Question: Complete PHP novice here, almost all my previous work was in ASP.NET. I am now working on a PHP project, and the first rock I have stumbled upon is retaining values across postback.
For the most simple yet still realistic example, i have 10 dropdowns. They are not even databound yet, as that is my next step. They are simple dropdowns.
I have my entire page inclosed in a tag. the onclick() event for each dropdown, calls a javascript function that will populate the corrosponding dropdowns hidden element, with the dropdowns selected value. Then, upon page reload, if that hidden value is not empty, i set the selected option = that of my hidden.
This works great for a single postback. However, when another dropdown is changed, the original 1'st dropdown loses its value, due to its corrosponding hidden value losing its value as well!
This draws me to look into using querystring, or sessions, or... some other idea.
Could someone point me in the right direction, as to which option is the best in my situation? I am a PHP novice, however I am being required to do some pretty intense stuff for my skill level, so I need something flexable and preferribly somewhat easy to use.
Thanks!
-----edit-----
A little more clarification on my question :)
When i say 'PostBack' I am referring to the page/form being submitted. The control is passed back to the server, and the HTML/PHP code is executed again.
As for the dropdowns & hiddens, the reason I used hidden variables to retain the "selected value" or "selected index", is so that when the page is submitted, I am able to redraw the dropdown with the previous selection, instead of defaulting back to the first index. When I use the $_POST[] command, I am unable to retrieve the dropdown by name, but I am able to retrieve the hidden value by name. This is why upon dropdown-changed event, I call javascript which sets the selected value from the dropdown into its corrosponding hidden.
-------- edit again --------
Alright alright, i see that i need to take a step wayyy back and explain the overall goal :) i apologize for not being very clear to begin with.
My final design would be a page where a user can select a department within our company, to view data for. Once that department is selected (from a dropdown), then I will display more specific data selection dropdowns for: color, size, vendor, style, date, store#, etc... at this point i will also display the sales data for the selected department. Upon selection of any color,size,etc- i will update the sales data results to meet the new criteria
--------- edit ----------
I cannot provide external access to my example, however here is a sceenshot with explination. In the image below, The user would expand the Department dropdown, to pick a department. At this point, the sales data below would refresh according to that department. Then, the user would select a "Group By" option such as Store, and the page/data would refresh to display data grouped by store. Then they could select a color such as black in my example, and the data would show sales for the selected department and color, grouped by store.
In order to do all this however, the page needs to retain the department, color, and grouping dropdown selections every refresh/post...

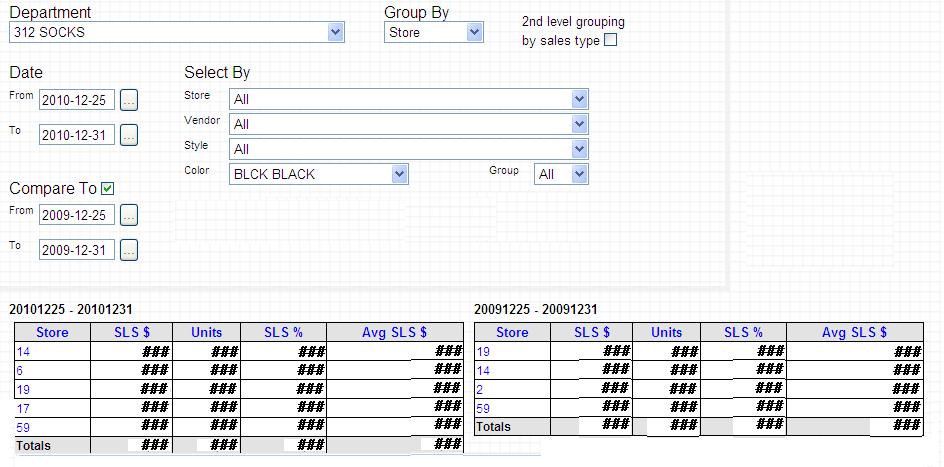
Answer: There is no native way to automated postbacks, you have to echo the data from the $_POST array like so:
'''
<input name="id" value="<?php isset($_POST['id']) ? (int)$_POST['id'] : "" ?>" />
'''
Another way to do this is to create a form helper that will dynamically create your input etc for you, and then check the post array for the key, for example:
'''
class FormHelper
{
public function input($name,$type = "text",$default_value = "",$postback = false)
{
return '<input name="' . $name . '" type="' . $type . 'value="' . $this->_postback($name,$default_value ) . '" />';
}
//More Methods
private function _postback($key,$default = "")
{
return isset($_REQUEST[$key]) ? htmlentities($_REQUEST[$key]) : $default;
}
}
'''
and then you can add will be able to build forms specifying wheather it should contain the previous value.
you would create forms like so:
'''
<form>
<?php echo FormHelper::getInstance()->input("id","text","Enter Id",true); ?>
</form>
'''
Obviusly creating the singleton method 'getInstance()'
Some links that may help you.
1. Form validation using PHP
2. PHP/CSS Form validation
3. PHP Form Validation
---
After your update I may know what you mean even thought your post is hard to understand.
If im right you want to do the following:
- - - - - - - -
If the above is correct then this is not a particular feature for PHP but mainly based around javascript
The best way to accomplish the above is to make sure your application is template based, so within your initial page load you show the form like so:
'''
<html>
<!-- Head, Meta, Etc-->
<body>
<?php $this->template->load("templates/forms/specific_form.php"); ?>
</body>
</html>
'''
This will us usually the way a page is loaded, then on click you want to submit the form via ajax, i would incorporate jQuery for this.
the form would be like so:
'''
<form rel="__postback" ... >
</form>
'''
And then within jQuery you would do the following:
'''
$(document).ready(function(){
$("form[rel*=__postback]").each(function(){
var Form = $(this);
//Send the form with ajax, bin the __PostbackComplete()
function __PostbackComplete(server_data)
{
//Overwite the form using jQuery LIVE!!!!
}
});
});
'''
Within PHP you would analyse the data and rep process the form from the templates section.
hope this helps.